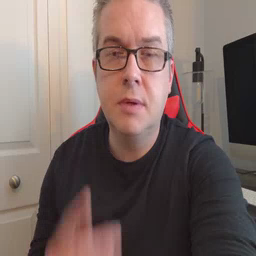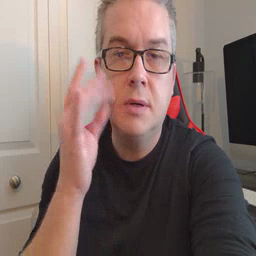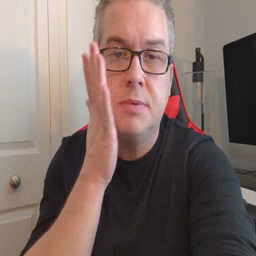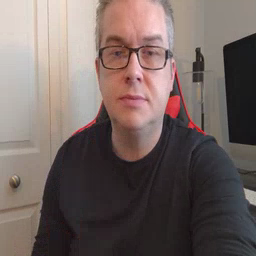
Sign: bee